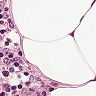
Metastatic tissue present: no